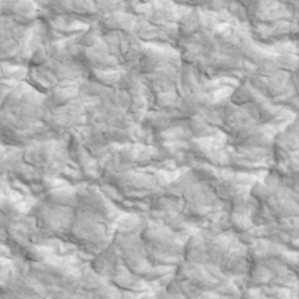
Label: non_frost